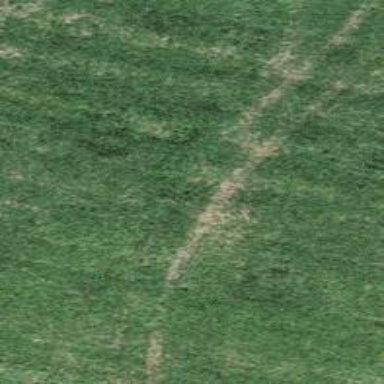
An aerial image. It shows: Track with very rough surface.